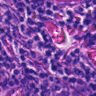
Metastatic tissue present: no